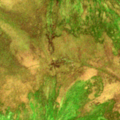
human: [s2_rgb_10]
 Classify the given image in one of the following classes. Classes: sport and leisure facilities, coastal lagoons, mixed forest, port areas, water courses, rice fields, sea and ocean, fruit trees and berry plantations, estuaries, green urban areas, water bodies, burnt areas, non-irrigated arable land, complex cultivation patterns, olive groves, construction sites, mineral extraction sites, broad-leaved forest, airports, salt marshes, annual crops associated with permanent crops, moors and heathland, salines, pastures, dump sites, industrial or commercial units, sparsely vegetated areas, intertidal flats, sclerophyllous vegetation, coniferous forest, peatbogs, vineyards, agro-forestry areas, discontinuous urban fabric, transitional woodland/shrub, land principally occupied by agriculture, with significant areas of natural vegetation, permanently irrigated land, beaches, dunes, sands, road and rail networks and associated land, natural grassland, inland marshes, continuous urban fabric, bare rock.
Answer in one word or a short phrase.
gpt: natural grassland, peatbogs